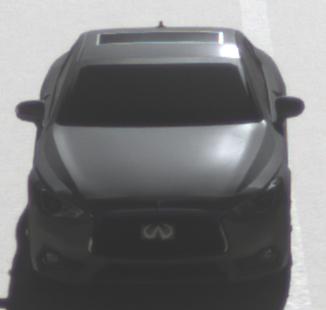
Make: Infiniti
Model: Q60 2.0t
Detailed model: Q60 (V37)
Model produced from: 2016/10
Model produced until: 2018/08
Doors: 2
Color: gray
Road condition: dry road
Daytime: morning or afternoon
Contrast: high contrast